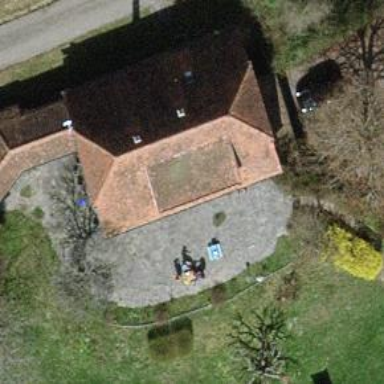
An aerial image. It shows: Simple house.